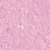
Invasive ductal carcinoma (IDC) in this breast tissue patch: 0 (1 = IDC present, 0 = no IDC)